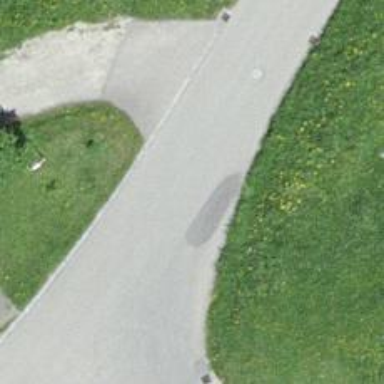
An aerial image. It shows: Unclassified road.